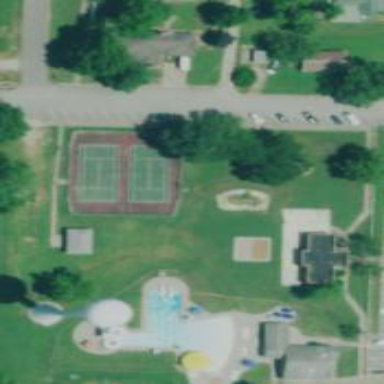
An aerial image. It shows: Disc golf basket.